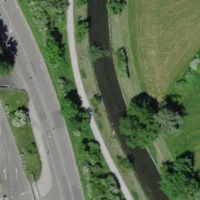
EUNIS habitat code: 54
Species observed at this site:
Lythrum salicaria
Mergus merganser